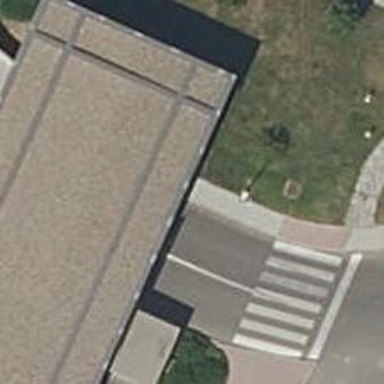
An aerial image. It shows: Sidewalk along the footway.